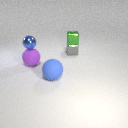
small gray metal cube below small green metal cube